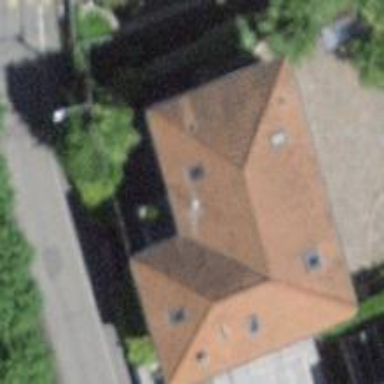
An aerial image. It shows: Detached building with hipped roof shape.